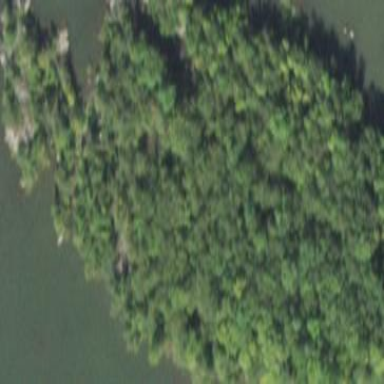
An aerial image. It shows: Islet covered with woodland.